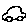
Label: car